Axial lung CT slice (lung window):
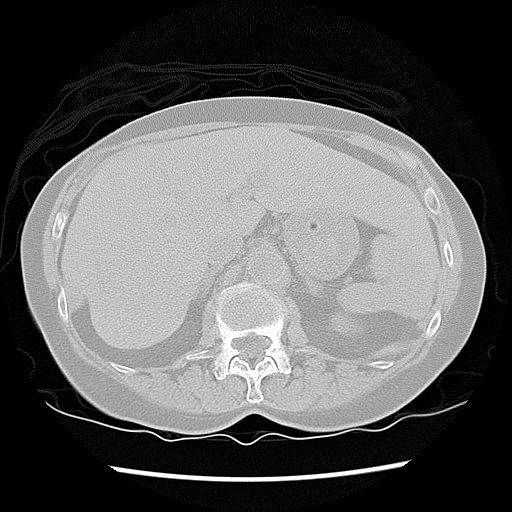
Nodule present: no